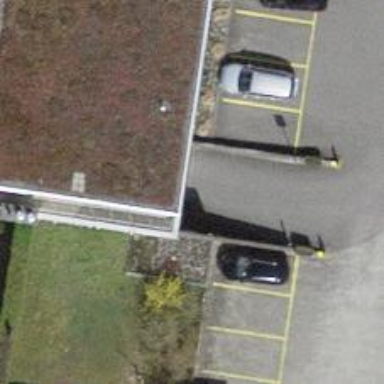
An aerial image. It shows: Parking entrance.